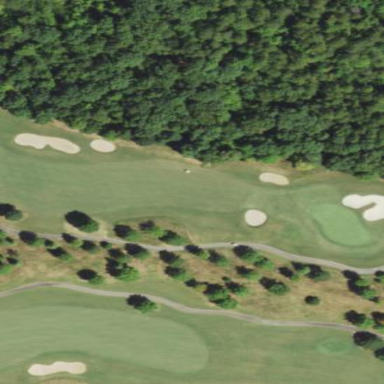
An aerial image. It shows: Area with grass used as rough in golf course.